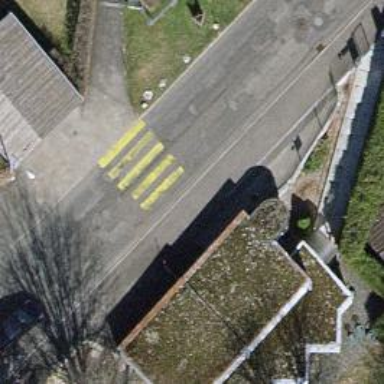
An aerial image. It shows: Marked zebra crossing on the road.